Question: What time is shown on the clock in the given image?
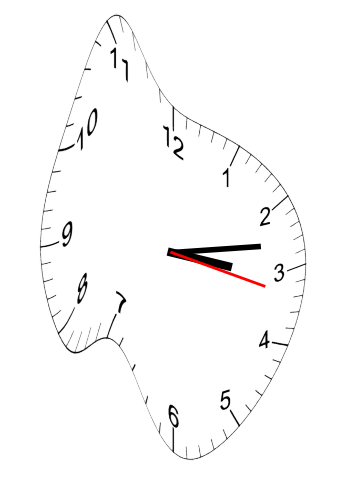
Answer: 03:13:17